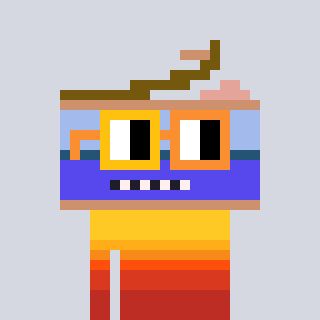
a pixel art character with square yellow and orange glasses, a canned ham-shaped head and a grayscale-colored body on a cool background